Question: From <URL>, we have the following code. The values have been changed to known IC that work.
If this code is correct (it can't be though), it would generate

Running this code just freeze my computer or outputs absolute wrong plots. Could someone help me find a way to fix this?
'''
import numpy as np
from scipy.integrate import odeint
import matplotlib.pyplot as plt
from numpy import linspace
from mpl_toolkits.mplot3d import Axes3D
mu = 398600
# r0 = [-149.6 * 10 ** 6, 0.0, 0.0] # Initial position
# v0 = [29.9652, -5.04769, 0.0] # Initial velocity
u0 = [-4069.503, 2861.786, 4483.608, -5.114, -5.691, -5]
def deriv(u, dt):
n = -mu / np.sqrt(u[0] ** 2 + u[1] ** 2 + u[2] ** 2)
return [u[3], # dotu[0] = u[3]'
u[4], # dotu[1] = u[4]'
u[5], # dotu[2] = u[5]'
u[0] * n, # dotu[3] = u[0] * n
u[1] * n, # dotu[4] = u[1] * n
u[2] * n] # dotu[5] = u[2] * n
dt = np.arange(0.0, 24 * 3600, .01) # Time to run code in seconds'
u = odeint(deriv, u0, dt)
x, y, z, x2, y2, z2 = z.T
fig = plt.figure()
ax = fig.add_subplot(111, projection='3d')
ax.plot(x, y, z)
plt.show()
'''
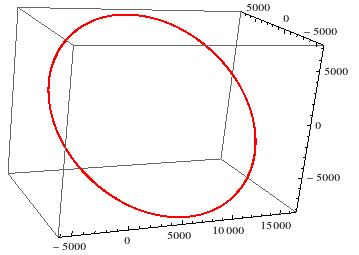
Answer: You are running into numerical problems for several reasons:
Firstly, you should not ask the ODE solver to return data for <PHONE> points.
Secondly, your parameters and initial conditions contain large numbers, which you could probably get rid of by introducing appropriate <URL>.
That being set, the code below produces sensible output:
'''
import numpy as np
from scipy.integrate import odeint
import matplotlib.pyplot as plt
from numpy import linspace
from mpl_toolkits.mplot3d import Axes3D
u0 = [0, 0, 1, 0, -1, 0]
mu = .1
def deriv(u, dt):
n = -mu / np.sqrt(u[0] ** 2 + u[1] ** 2 + u[2] ** 2)
return [u[3], # dotu[0] = u[3]'
u[4], # dotu[1] = u[4]'
u[5], # dotu[2] = u[5]'
u[0] * n, # dotu[3] = u[0] * n
u[1] * n, # dotu[4] = u[1] * n
u[2] * n] # dotu[5] = u[2] * n
times = np.linspace(0.0, 200, 100)
u = odeint(deriv, u0, times)
x, y, z, x2, y2, z2 = u.T
fig = plt.figure()
ax = fig.add_subplot(111, projection='3d')
ax.plot(x, y, z)
plt.show()
'''
The result is